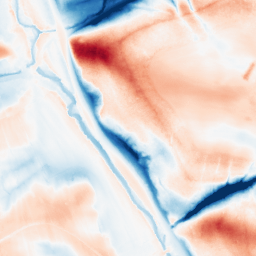
Category: classical
Decomposition family: gaussian_anisotropic
Decomposition parameters: sigma_x: 5
sigma_y: 20
Upsampling method: regularized
Upsampling parameters: scale: 2
lambda_reg: 0.01
Upsampling scale: 2